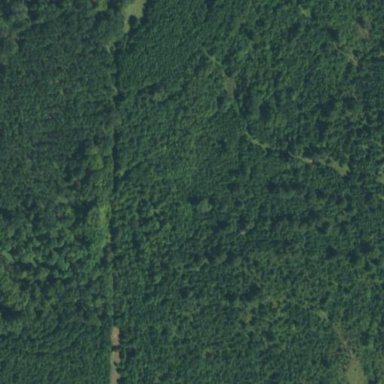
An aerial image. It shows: Evergreen forest with needle-leaved trees.